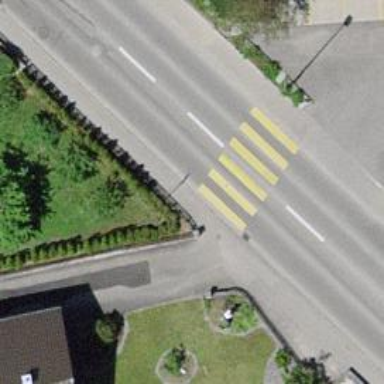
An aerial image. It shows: Uncontrolled zebra crossing on the road.